Question: I'm using Pechkin to convert html content with css to pdf files.
The problem I am facing is that a part of a html block is being cut off because it doesn't fit on the current page anymore.
Now what i would like is that when the content doesn't fit on the current page that it creates it on the next page.
Is this possible with Pechkin?
Code:
'''
var pechkin = new SynchronizedPechkin(new GlobalConfig());
return pechkin.Convert(new ObjectConfig()
.SetLoadImages(true).SetZoomFactor(1.5)
.SetPrintBackground(true)
.SetScreenMediaType(true)
.SetPrintBackground(true)
.SetCreateExternalLinks(true), html);
'''

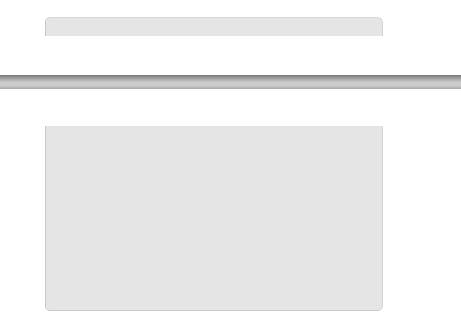
Answer: Instead of using float elements I switched to inline-block elements. I gave the inline-block elements the style: page-break-inside: avoid; and it now knows when to start on a new page.